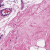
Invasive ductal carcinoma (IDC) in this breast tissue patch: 0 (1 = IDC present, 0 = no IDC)